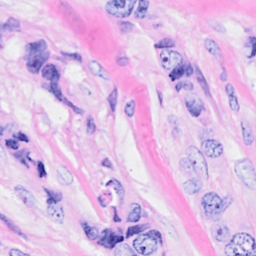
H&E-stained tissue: Breast